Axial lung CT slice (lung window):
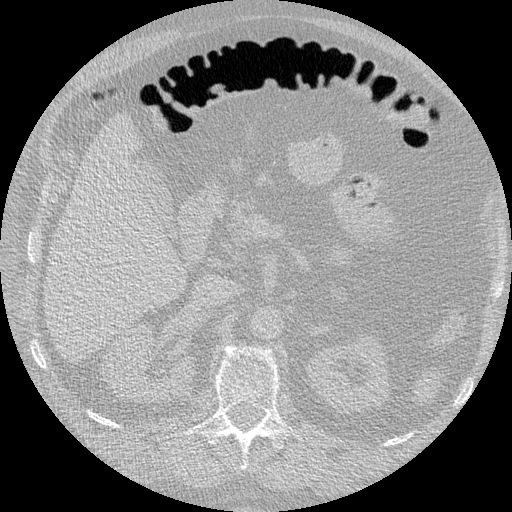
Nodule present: no